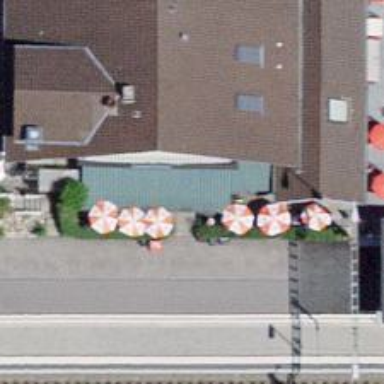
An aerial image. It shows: Outdoor seating area for leisure land.